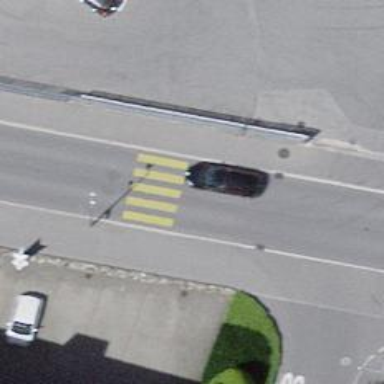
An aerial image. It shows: Kerb barrier.